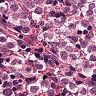
Metastatic tissue present: yes